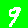
Digit: 9